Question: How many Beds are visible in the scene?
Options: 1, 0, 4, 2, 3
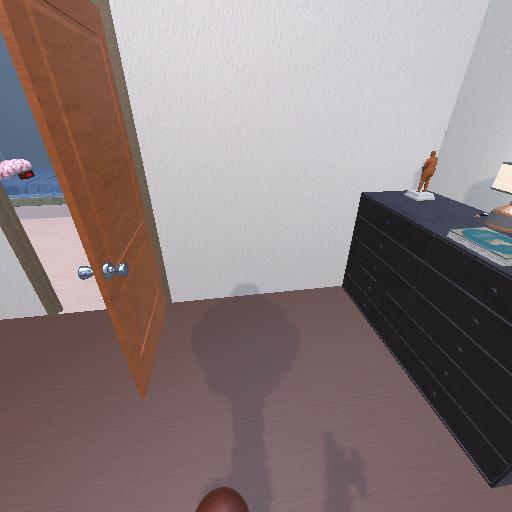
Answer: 1